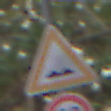
Verkehrszeichen: UnebeneFahrbahn
Zusatzzeichen unten: Geschwindigkeit90
Umgebung: Outdoor, Nature
Tageszeit: MorningAfternoon
Wetter: PartlyCloudy
Licht: Natural
Jahreszeit: NotSpecified
Kontrast: LowContrast